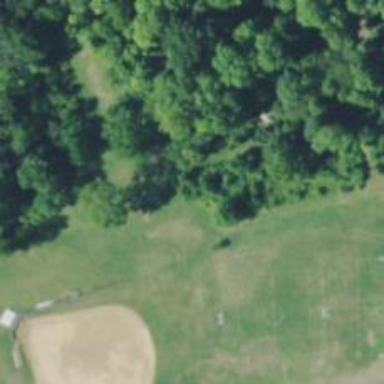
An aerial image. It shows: Disc golf hole.